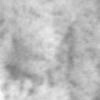
Label: no_change